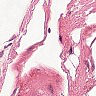
Metastatic tissue present: no